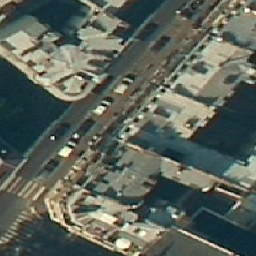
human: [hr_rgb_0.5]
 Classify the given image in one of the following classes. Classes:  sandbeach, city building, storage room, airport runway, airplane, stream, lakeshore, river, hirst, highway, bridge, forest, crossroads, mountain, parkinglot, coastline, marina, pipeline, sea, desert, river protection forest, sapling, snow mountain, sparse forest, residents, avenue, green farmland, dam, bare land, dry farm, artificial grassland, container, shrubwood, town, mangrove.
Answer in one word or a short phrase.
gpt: city building